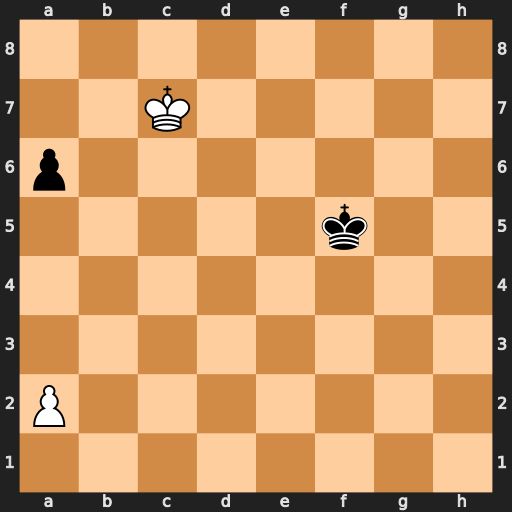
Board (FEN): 8/2K5/p7/5k2/8/8/P7/8
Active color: w
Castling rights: -
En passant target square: -
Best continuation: Kb6 Ke4 Kxa6